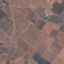
Label: PermanentCrop